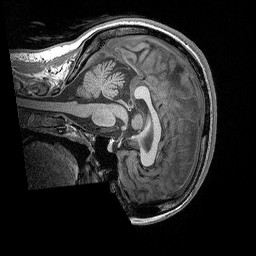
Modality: T1w
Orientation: sagittal
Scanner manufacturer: siemens
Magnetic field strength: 3 T
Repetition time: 2.3 s
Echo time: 0.00298 s